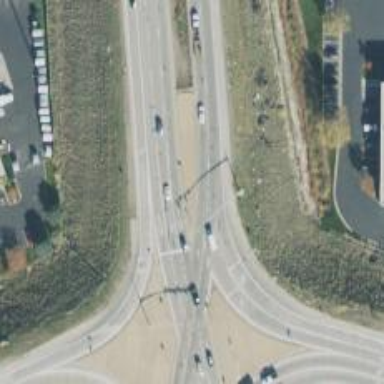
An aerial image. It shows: Asphalt road classified as trunk highway with diverging diamond interchange (DDI) junction.